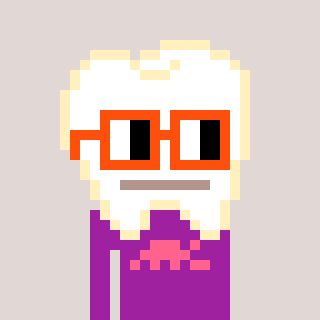
a pixel art character with square orange glasses, a tooth-shaped head and a magenta-colored body on a warm background